Field crop: tomato
Growth stage: 1
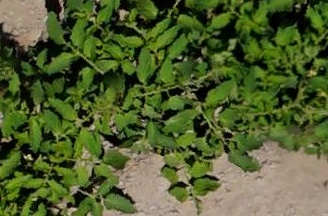
Species: tomato